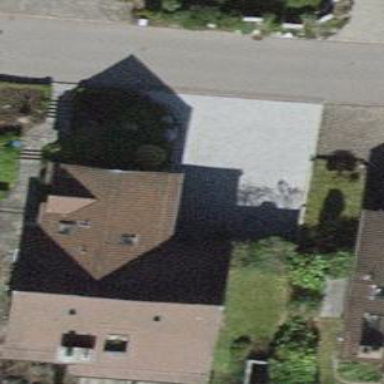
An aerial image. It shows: Detached building with gabled tile roof.